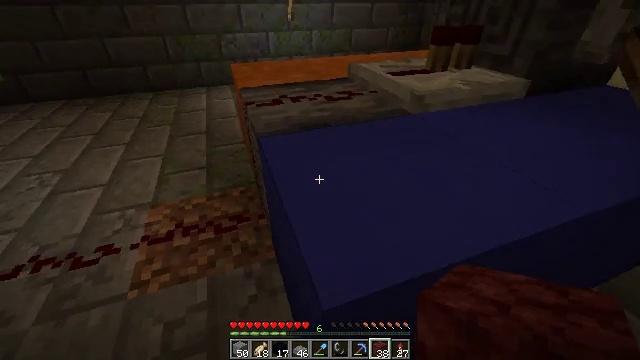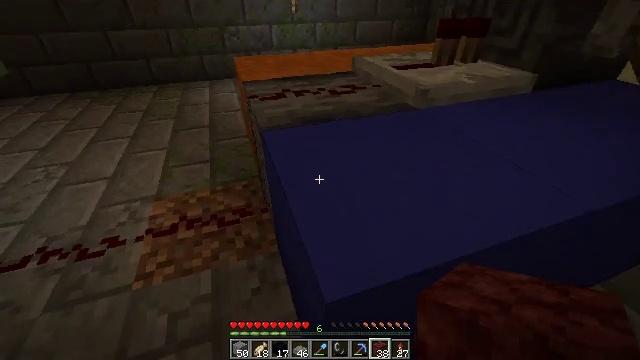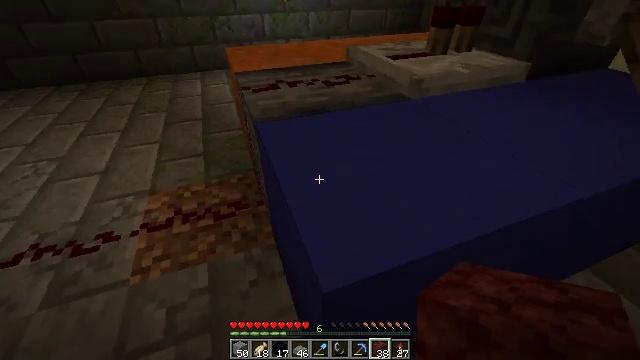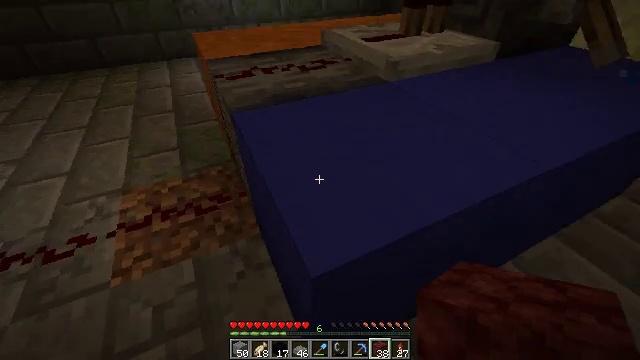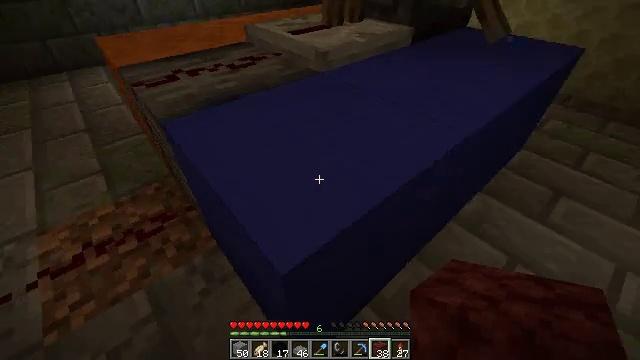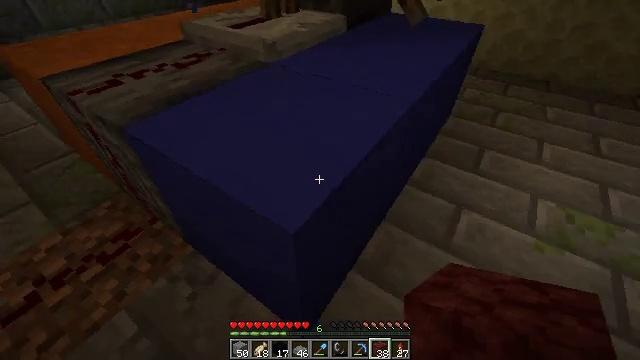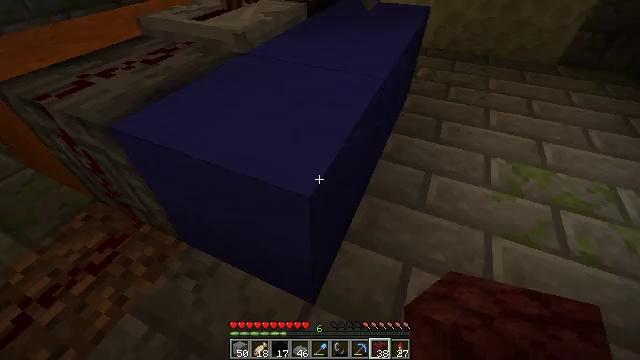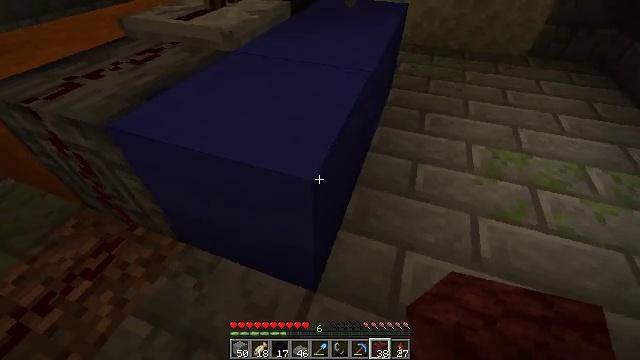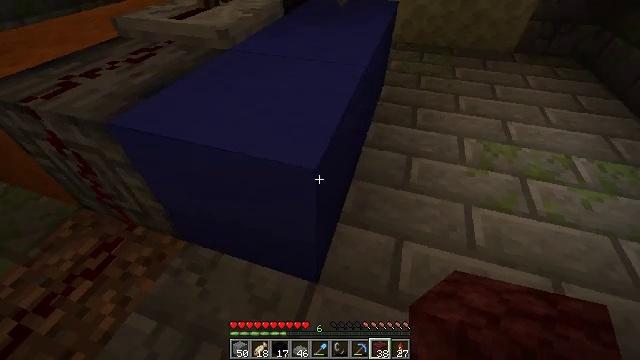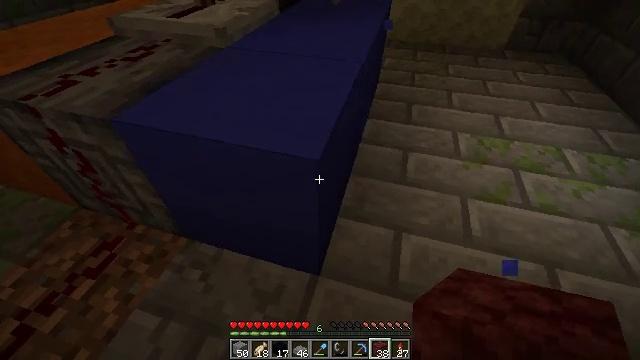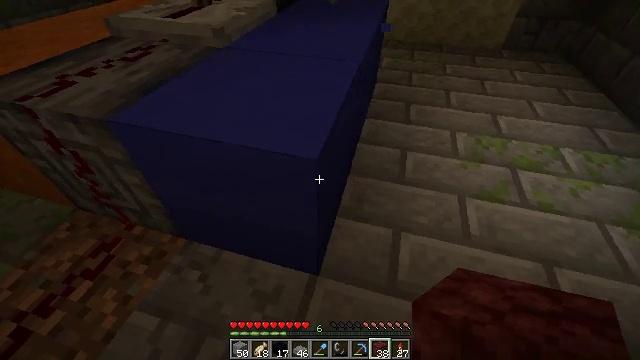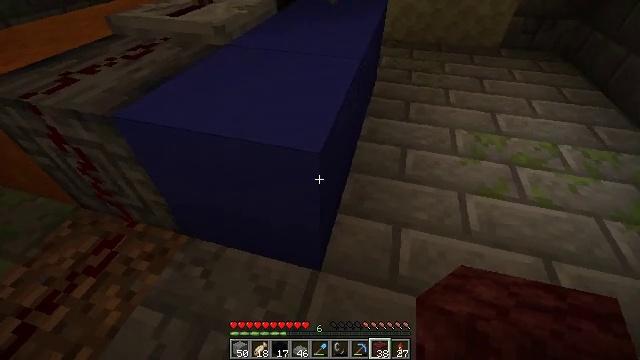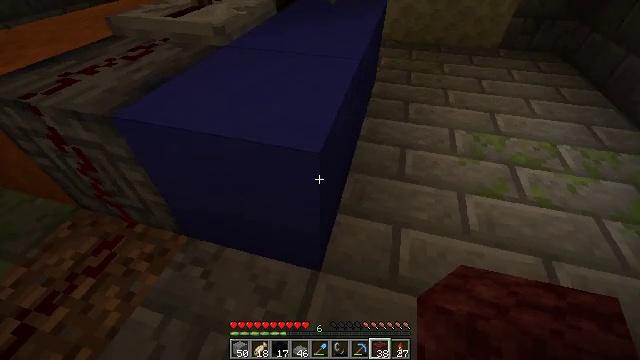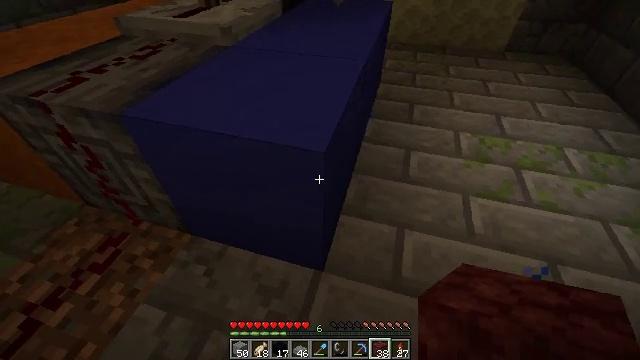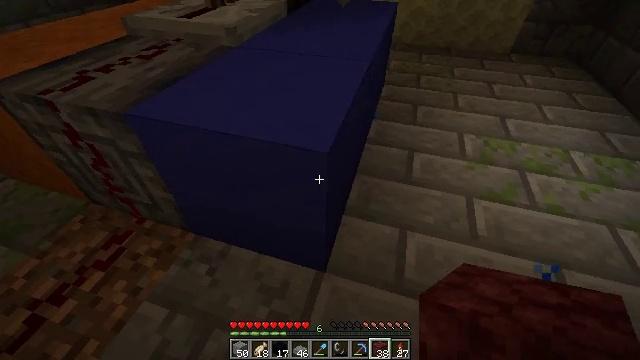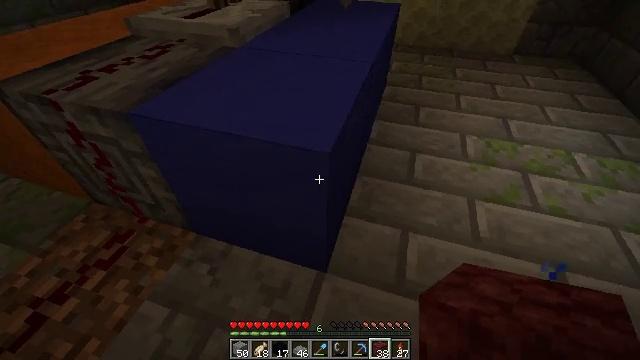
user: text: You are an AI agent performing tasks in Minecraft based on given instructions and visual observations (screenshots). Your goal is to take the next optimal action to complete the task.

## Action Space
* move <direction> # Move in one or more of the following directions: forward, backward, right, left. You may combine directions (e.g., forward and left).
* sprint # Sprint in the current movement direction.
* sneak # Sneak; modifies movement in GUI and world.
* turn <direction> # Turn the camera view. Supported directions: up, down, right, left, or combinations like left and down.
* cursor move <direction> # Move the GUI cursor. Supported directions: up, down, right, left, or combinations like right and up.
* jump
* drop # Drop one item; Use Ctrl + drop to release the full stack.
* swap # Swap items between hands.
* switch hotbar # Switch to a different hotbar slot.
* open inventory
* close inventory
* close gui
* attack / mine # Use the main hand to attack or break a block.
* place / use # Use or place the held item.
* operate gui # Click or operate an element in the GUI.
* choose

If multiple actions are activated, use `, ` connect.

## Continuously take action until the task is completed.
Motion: motion action
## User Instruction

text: Dig up blue concrete from a structure.
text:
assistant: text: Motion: turn down
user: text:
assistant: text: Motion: turn right and down
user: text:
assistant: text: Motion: turn right and down
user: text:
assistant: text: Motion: move back and move left, turn right and down
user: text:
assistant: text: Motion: move back and move left, turn right
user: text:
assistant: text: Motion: move back and move left, turn right and down
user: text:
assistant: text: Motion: turn right
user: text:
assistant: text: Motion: turn right
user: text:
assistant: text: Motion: turn right
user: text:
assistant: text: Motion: no_op
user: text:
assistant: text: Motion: no_op
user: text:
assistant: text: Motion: no_op
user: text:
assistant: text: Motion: turn left
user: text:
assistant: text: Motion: no_op
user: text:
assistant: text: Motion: no_op
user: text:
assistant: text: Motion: no_op
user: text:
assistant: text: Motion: no_op
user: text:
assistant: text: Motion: no_op
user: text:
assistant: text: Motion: no_op
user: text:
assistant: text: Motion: no_op
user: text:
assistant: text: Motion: no_op
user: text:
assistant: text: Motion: no_op
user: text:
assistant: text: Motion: no_op
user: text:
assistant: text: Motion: no_op
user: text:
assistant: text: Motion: no_op
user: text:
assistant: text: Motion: no_op
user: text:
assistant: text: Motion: no_op
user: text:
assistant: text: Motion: no_op
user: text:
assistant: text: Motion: no_op
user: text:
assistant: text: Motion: attack / mine